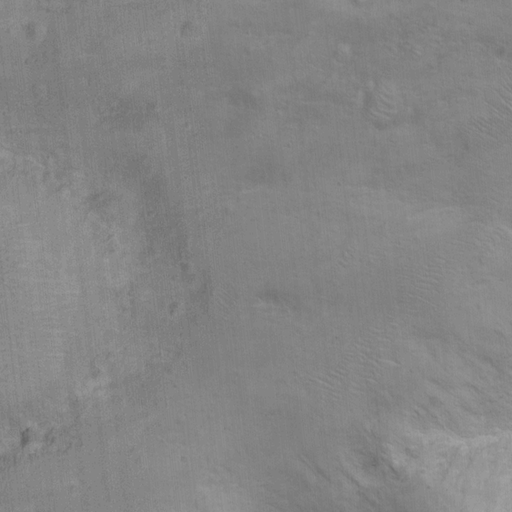
Classes present: Background